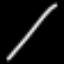
Label: line